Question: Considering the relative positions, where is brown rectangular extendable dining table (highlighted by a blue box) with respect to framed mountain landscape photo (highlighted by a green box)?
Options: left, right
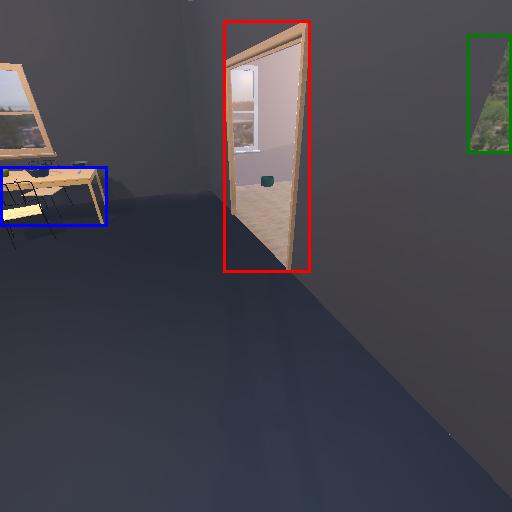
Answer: left